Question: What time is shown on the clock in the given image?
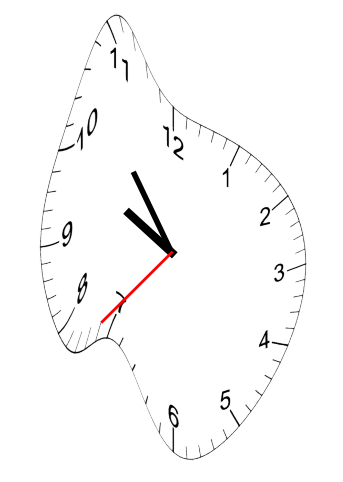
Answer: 09:53:37